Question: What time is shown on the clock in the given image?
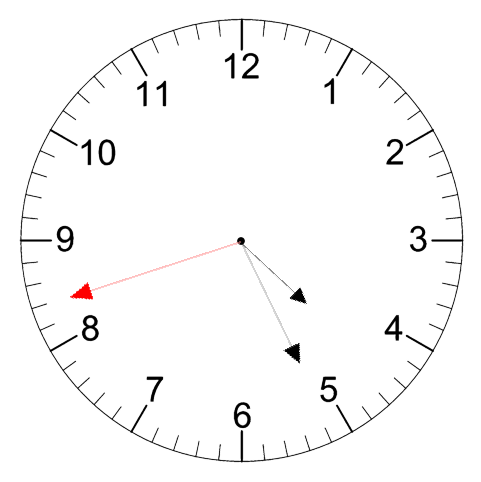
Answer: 04:25:42